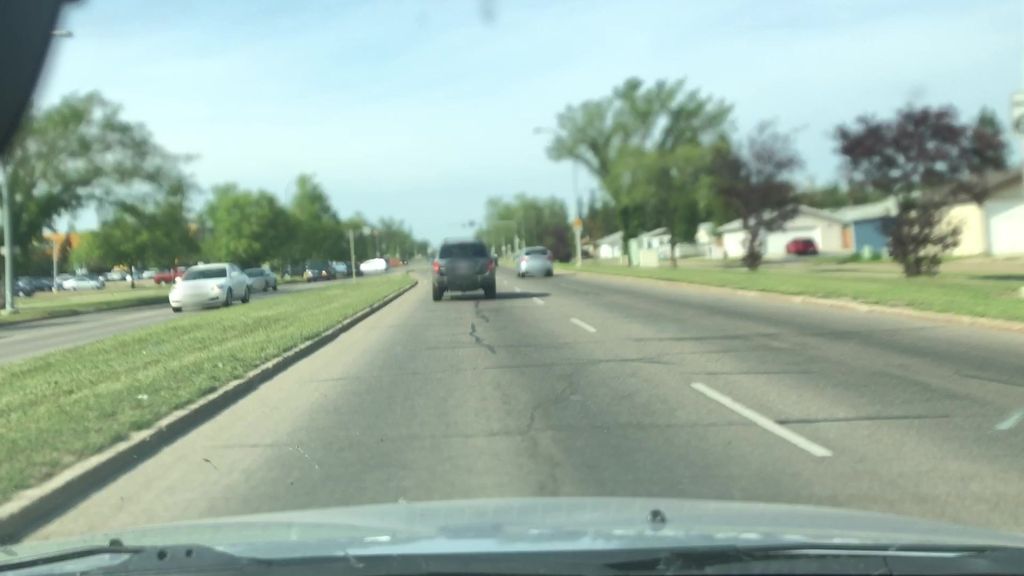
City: edmonton